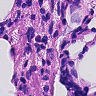
Metastatic tissue present: no